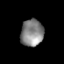
Tissue: prostate
Cell type: T cells
Senescence score: 0.301
Nuclear area (px): 597
Mean DAPI intensity: 133.573